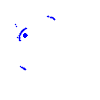
Particle: electron